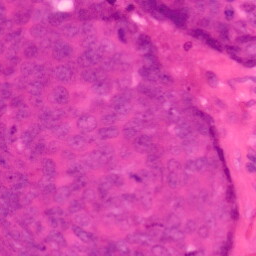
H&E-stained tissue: Colon